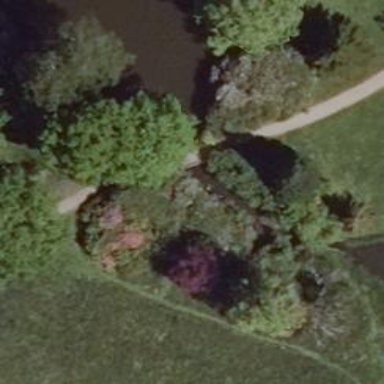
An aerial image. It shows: Path leading to bridge.